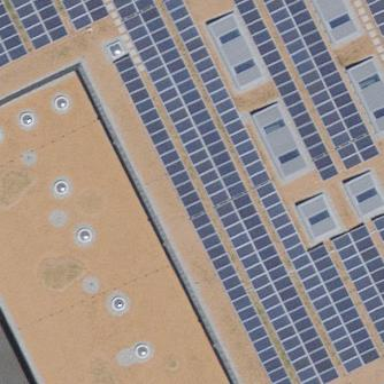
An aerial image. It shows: Solar power generator using photovoltaic panels.